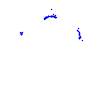
Particle: pion